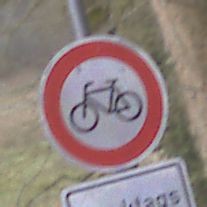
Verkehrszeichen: VerbotRadverkehr
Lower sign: ZeitangabenMitBeschraenkungAufWochentage1
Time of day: MorningAfternoon
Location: Outdoor (Nature)
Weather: PartlyCloudy
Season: NotSpecified
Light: Natural